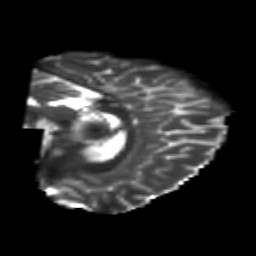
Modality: T2w
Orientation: sagittal
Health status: healthy
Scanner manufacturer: philips
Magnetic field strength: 3 T
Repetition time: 6.964 s
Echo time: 0.092 s